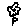
Label: flower